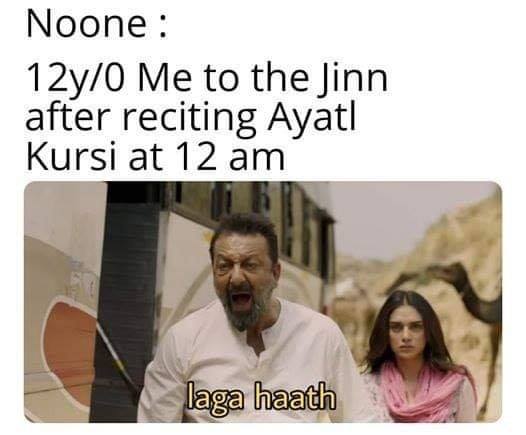
Caption: Noone: 12y/0 Me to the Jinn after reciting Ayatl Kursi at 12 am   laga haath
Label: non-hate